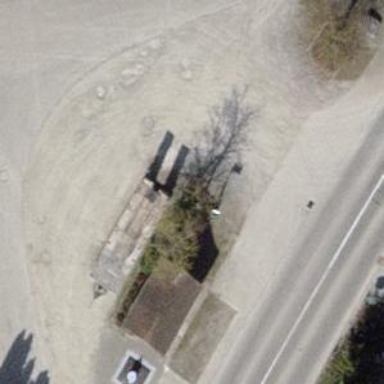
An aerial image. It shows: Bus stop with platform for public transport.